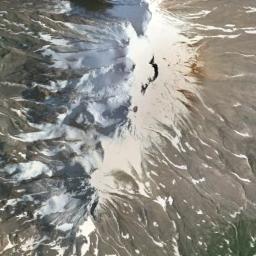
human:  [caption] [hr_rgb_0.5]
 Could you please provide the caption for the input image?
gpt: There is snow on the part of the snowberg .

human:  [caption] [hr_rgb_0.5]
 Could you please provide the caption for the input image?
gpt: The snowberg is partly covered with snow and ice and the color of the mountain is brown .

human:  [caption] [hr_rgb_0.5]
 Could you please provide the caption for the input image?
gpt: Only the peaks of the snow-capped mountains are covered with snow .

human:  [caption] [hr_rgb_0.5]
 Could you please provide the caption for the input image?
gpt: The snow berg is consist of bare land and white snow .

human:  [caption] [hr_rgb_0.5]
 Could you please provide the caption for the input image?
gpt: There are much snow on the snowberg .